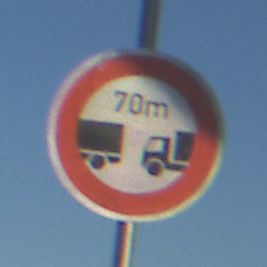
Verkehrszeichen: VerbotUnterschreitenMindestabstand
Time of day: MorningAfternoon
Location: Outdoor (Nature)
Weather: Clear
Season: NotSpecified
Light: Natural